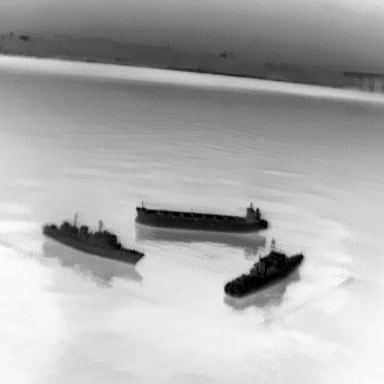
There are two warships in the infrared image.